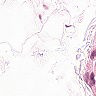
Metastatic tissue present: no